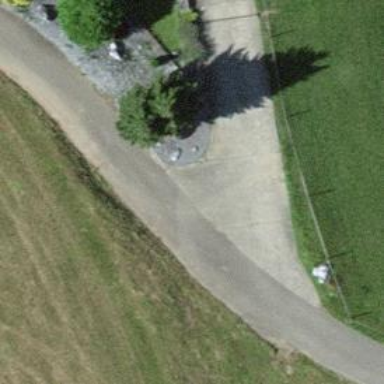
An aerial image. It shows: Well-maintained track road with grade 1 tracktype.